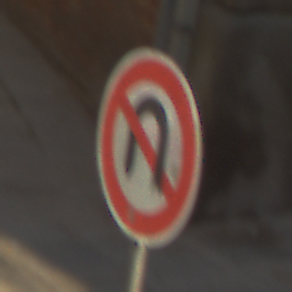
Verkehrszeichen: VerbotWenden
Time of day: Midday
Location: Outdoor (Urban)
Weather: Clear
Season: NotSpecified
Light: Natural